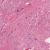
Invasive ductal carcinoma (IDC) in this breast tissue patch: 1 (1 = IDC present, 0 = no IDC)